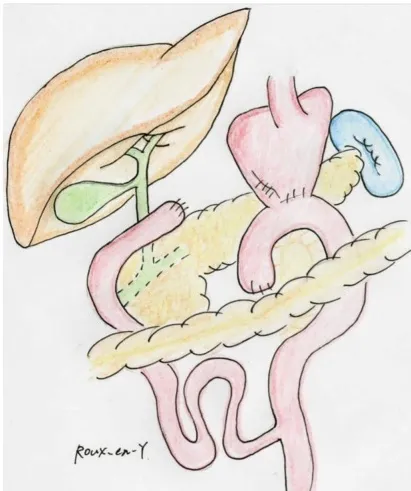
Intraoperative findings for the patient in case 3. . B. The excision range is demarcated by the red line, and the afferent loop, from the Treitz ligament to the jejunal anastomosis, was relatively long, and the gastrojejunal anastomosis was preserved.
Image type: radiology (x_ray)